Field crop: maize
Growth stage: 2
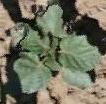
Species: datura